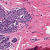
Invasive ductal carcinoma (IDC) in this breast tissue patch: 0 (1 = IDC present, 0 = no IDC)